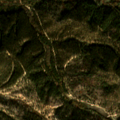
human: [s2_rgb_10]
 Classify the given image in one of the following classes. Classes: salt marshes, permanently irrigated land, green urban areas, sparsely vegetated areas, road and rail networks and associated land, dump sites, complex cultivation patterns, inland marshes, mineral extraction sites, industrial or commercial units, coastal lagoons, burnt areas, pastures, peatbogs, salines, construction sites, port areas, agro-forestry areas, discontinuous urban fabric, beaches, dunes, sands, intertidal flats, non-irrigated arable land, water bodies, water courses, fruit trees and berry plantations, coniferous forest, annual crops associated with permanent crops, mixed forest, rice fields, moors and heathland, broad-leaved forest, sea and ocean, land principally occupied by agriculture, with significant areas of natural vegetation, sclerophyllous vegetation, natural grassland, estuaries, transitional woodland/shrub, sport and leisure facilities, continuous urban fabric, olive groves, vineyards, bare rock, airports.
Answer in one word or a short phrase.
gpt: non-irrigated arable land, complex cultivation patterns, broad-leaved forest, mixed forest